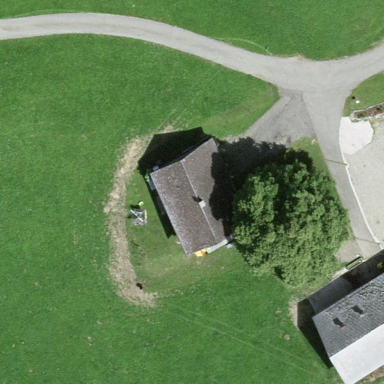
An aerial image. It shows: Farm building with gabled roof.